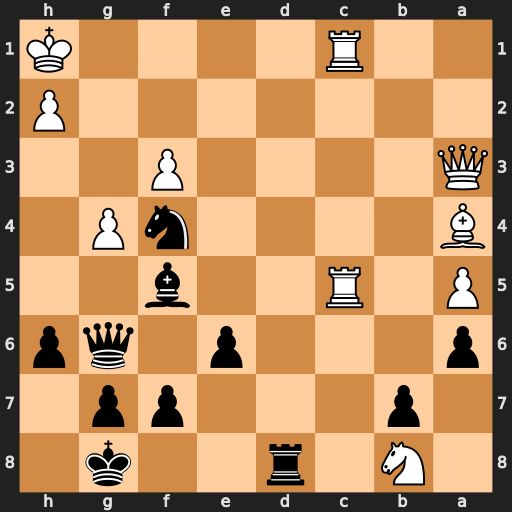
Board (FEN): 1N1r2k1/1p3pp1/p3p1qp/P1R2b2/B4nP1/Q4P2/7P/2R4K
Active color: b
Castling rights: -
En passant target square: -
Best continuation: Bxg4 Rg1 Qd3 Qxd3 Nxd3 fxg4 Nxc5